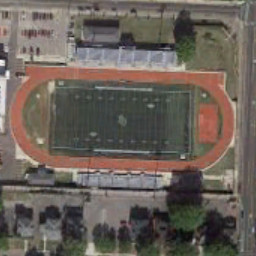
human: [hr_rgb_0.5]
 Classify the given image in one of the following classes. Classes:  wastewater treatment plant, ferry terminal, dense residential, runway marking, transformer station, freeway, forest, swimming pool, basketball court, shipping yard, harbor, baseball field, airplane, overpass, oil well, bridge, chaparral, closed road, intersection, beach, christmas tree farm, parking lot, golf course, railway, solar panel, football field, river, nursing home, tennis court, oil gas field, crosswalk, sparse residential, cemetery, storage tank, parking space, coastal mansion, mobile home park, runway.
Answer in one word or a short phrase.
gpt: football field